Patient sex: M
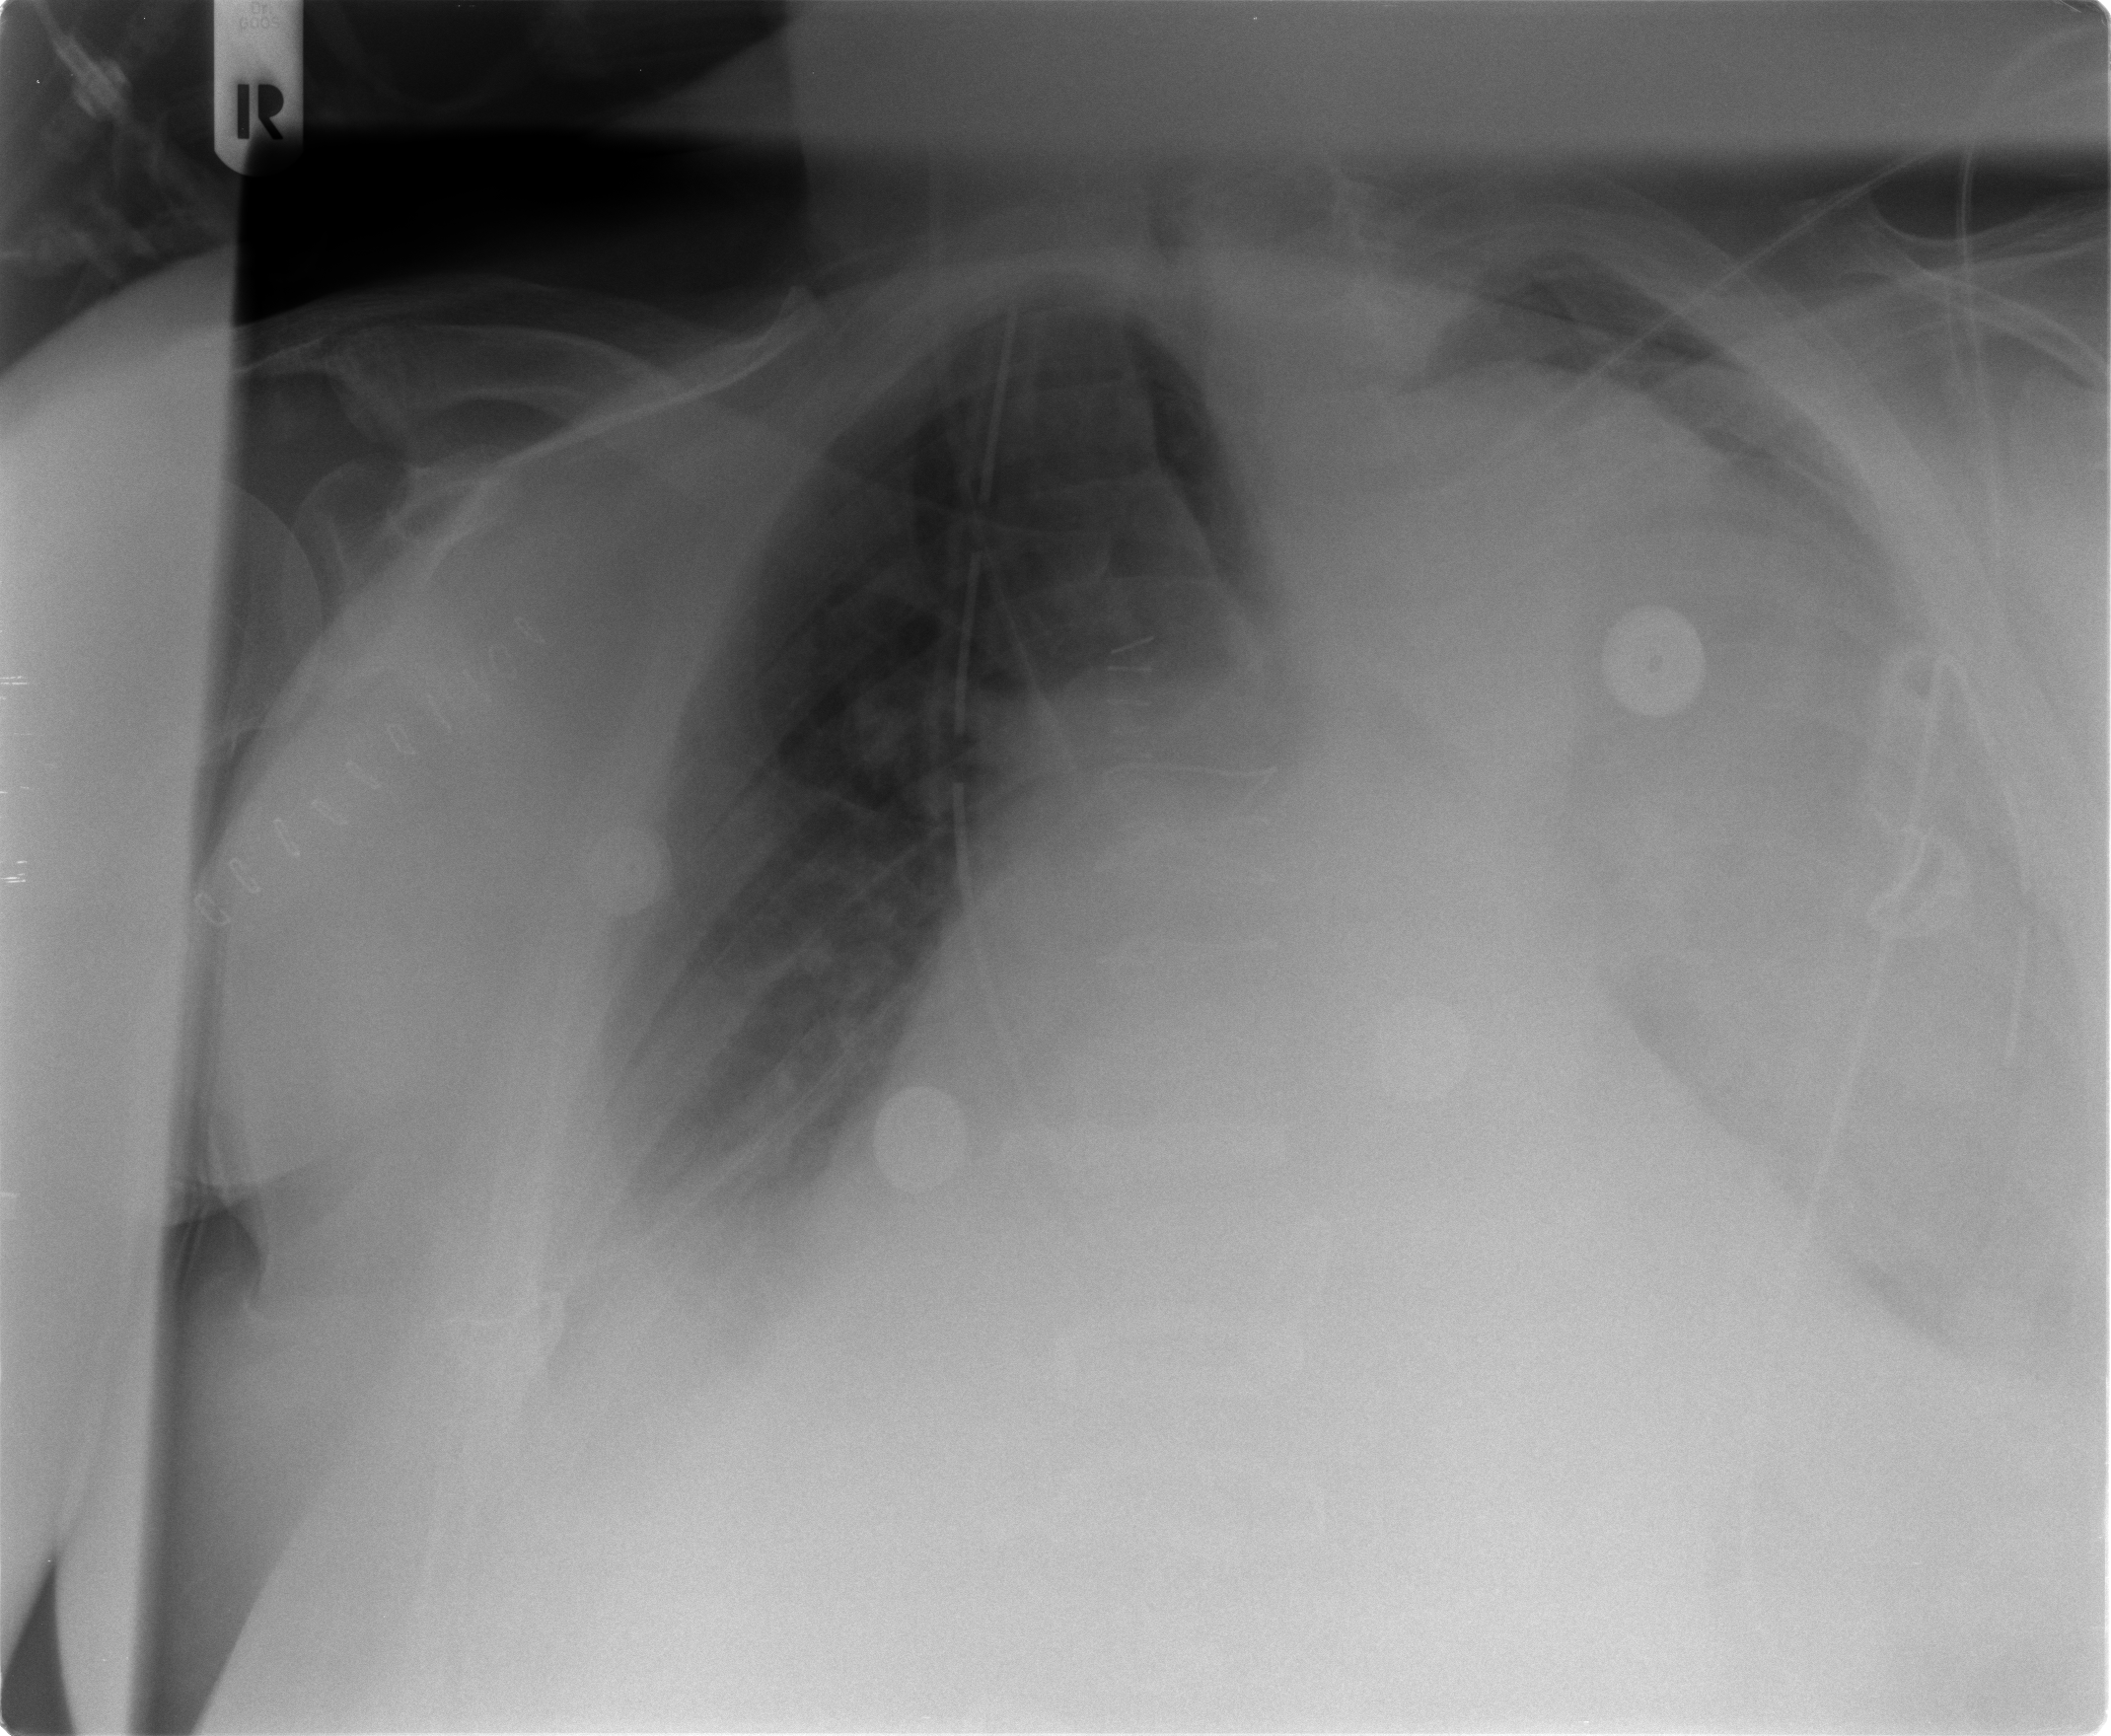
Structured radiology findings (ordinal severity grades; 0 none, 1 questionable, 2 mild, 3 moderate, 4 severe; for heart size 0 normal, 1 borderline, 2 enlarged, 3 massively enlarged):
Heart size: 2
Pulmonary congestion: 3
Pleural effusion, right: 2
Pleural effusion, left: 2
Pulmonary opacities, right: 0
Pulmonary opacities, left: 0
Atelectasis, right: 2
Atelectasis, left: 2